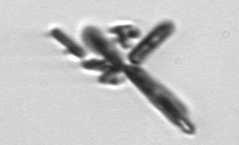
Label: Thalassionema